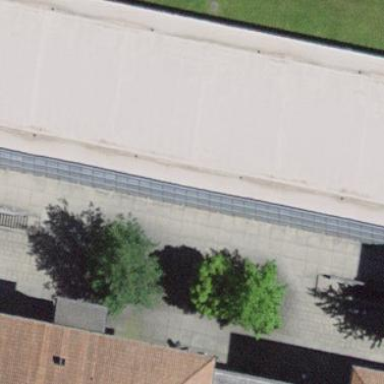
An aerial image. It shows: University building with black exterior.